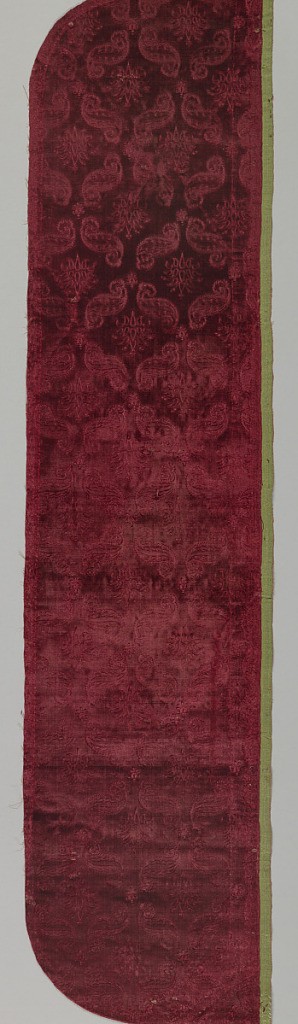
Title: Fragments
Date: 16th–early 17th century
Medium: silk Technique: embossed velvet
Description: Red cut silk velvet with a stamped pattern of scrolling forms that frame palmettes.